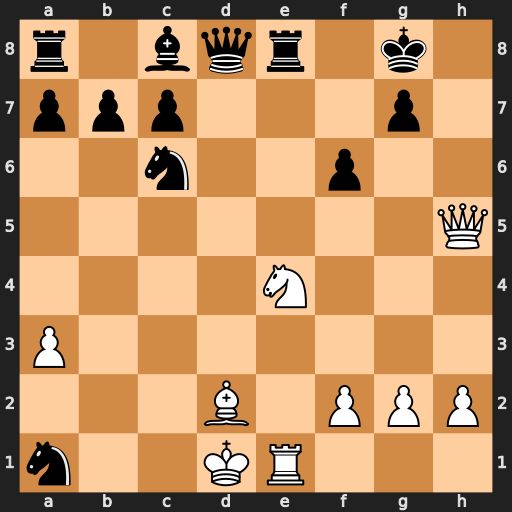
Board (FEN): r1bqr1k1/ppp3p1/2n2p2/7Q/4N3/P7/3B1PPP/n2KR3
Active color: w
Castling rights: -
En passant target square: -
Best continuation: Nxf6+ gxf6 Rxe8+ Qxe8 Qxe8+